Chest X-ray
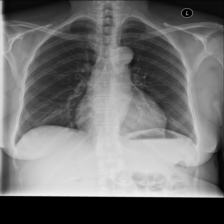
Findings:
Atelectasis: negative
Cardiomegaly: negative
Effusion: negative
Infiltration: negative
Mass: negative
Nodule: negative
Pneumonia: negative
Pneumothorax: negative
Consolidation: negative
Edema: negative
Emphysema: negative
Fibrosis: negative
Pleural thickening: negative
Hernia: negative